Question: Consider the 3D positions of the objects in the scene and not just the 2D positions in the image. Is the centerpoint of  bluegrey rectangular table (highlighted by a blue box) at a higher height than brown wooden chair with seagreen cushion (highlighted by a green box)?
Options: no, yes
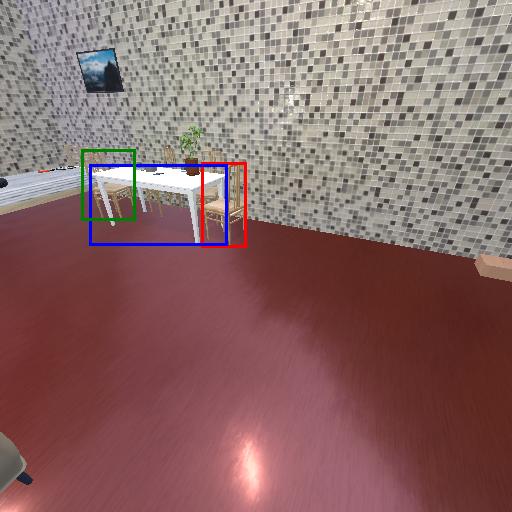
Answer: no